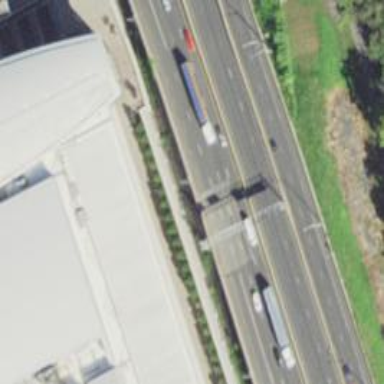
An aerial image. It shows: Motorway.